Question: I got this error when I was running the 'npm run deploy' command in the terminal, how can I resolve this error?

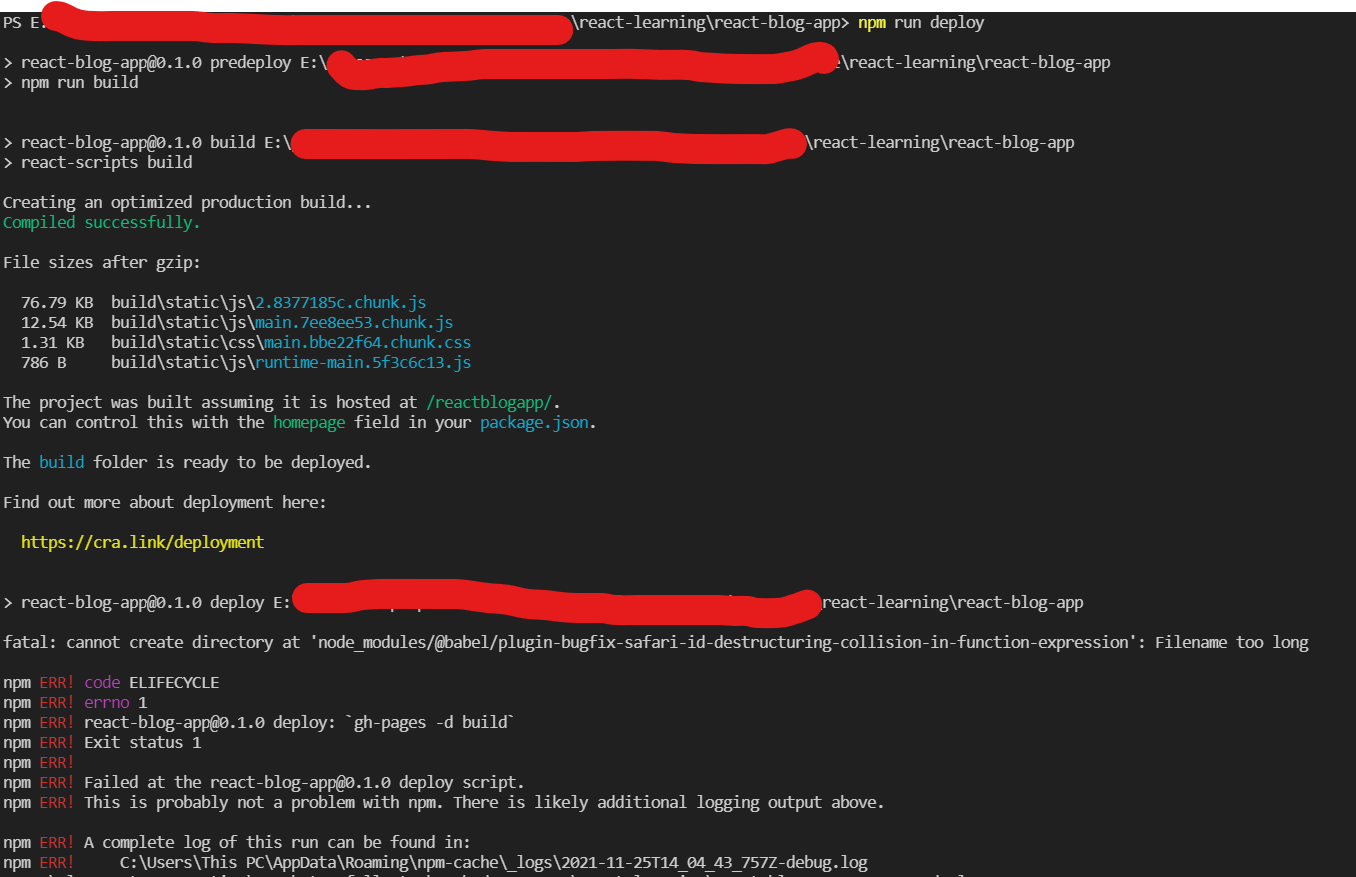
Answer: I think this link will help you:
<URL>
You must run this command in your terminal:
'''
git config --system core.longpaths true
'''